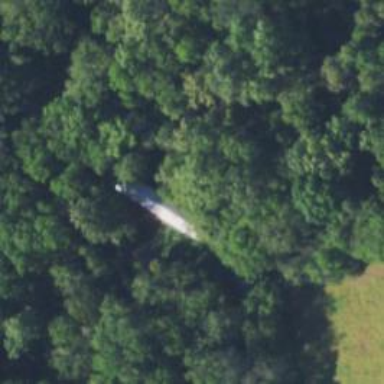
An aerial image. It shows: Covered bridge over unclassified road.